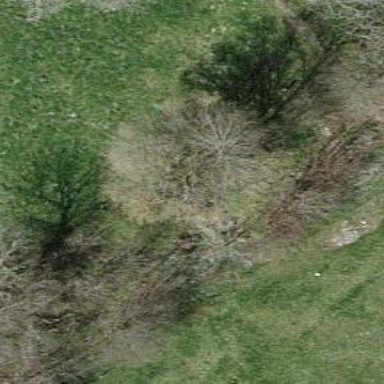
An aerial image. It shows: Beautiful tree in nature.